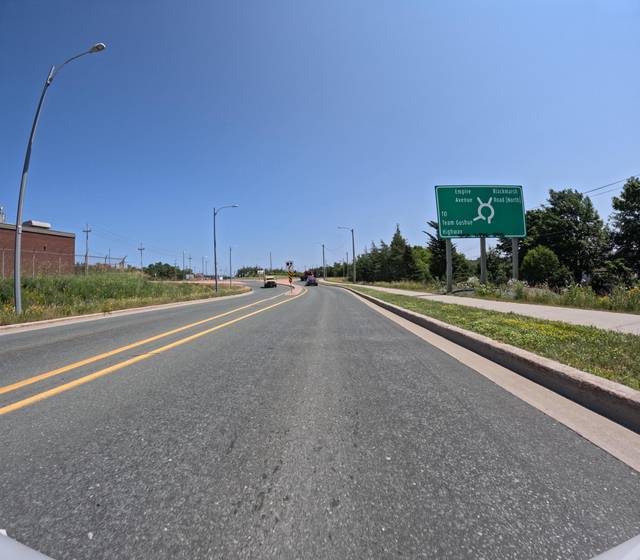
Region: Canada
Coordinates: 47.54, -52.767